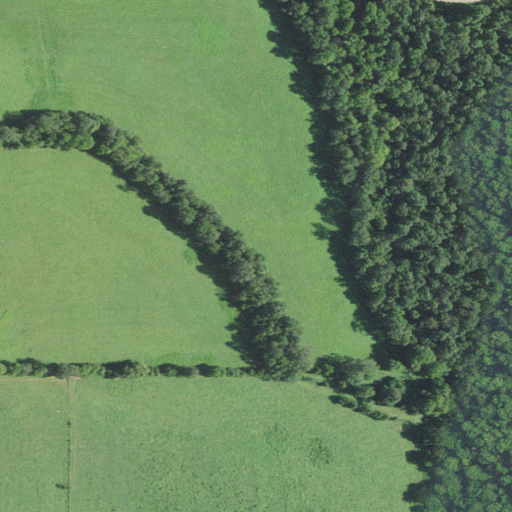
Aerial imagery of valley in Missouri named Hollis School Hollow containing pasture, deciduous forest, mixed forest, open development, low intensity development, and medium intensity development